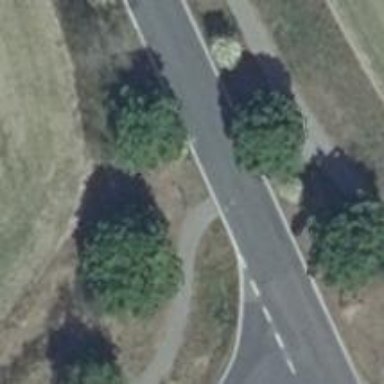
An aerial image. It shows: Tertiary road with asphalt surface.